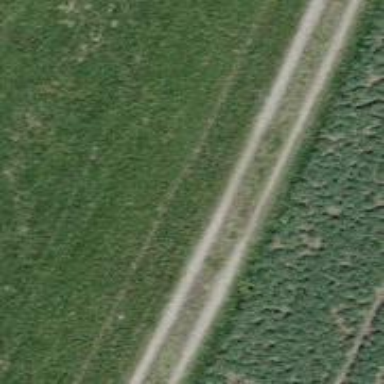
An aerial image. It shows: Track with compacted grade3 surface.